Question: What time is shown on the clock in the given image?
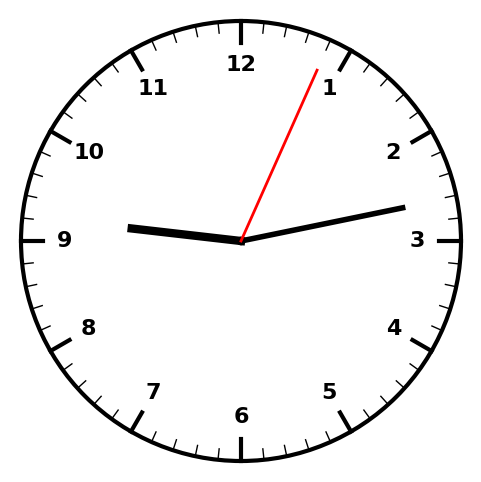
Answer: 09:13:04